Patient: sex M, age 45
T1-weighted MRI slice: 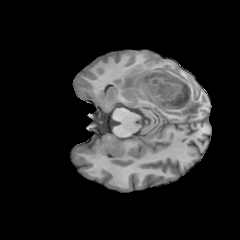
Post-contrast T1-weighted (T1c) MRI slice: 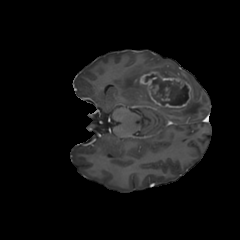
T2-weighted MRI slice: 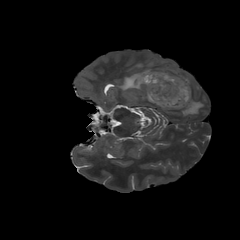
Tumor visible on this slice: yes
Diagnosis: Glioblastoma, IDH-wildtype
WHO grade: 4